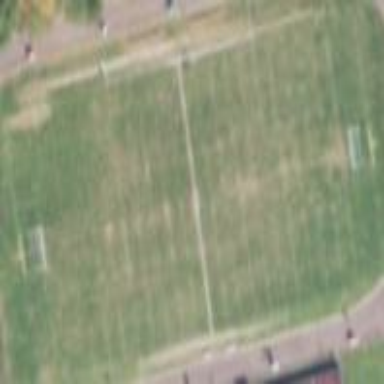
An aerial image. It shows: Pitch for American football.